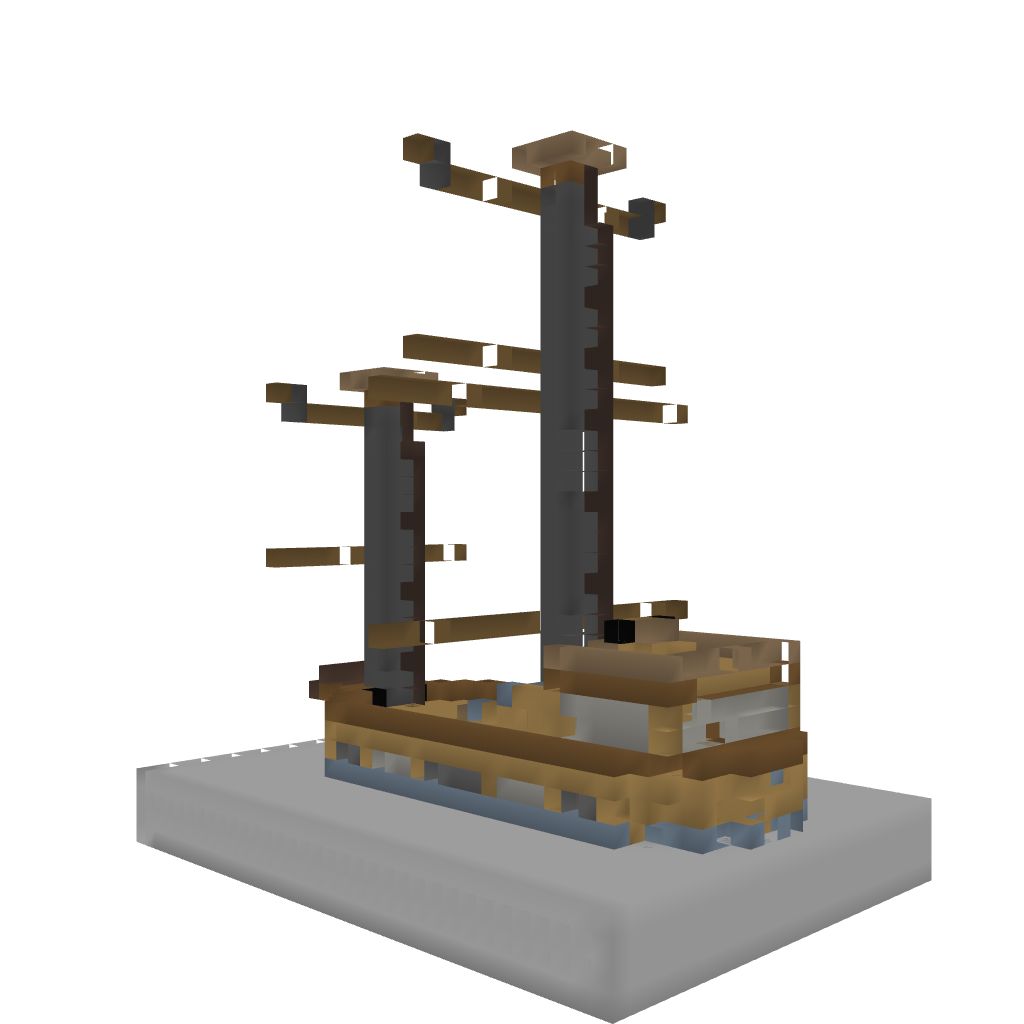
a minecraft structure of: Small Boat 1